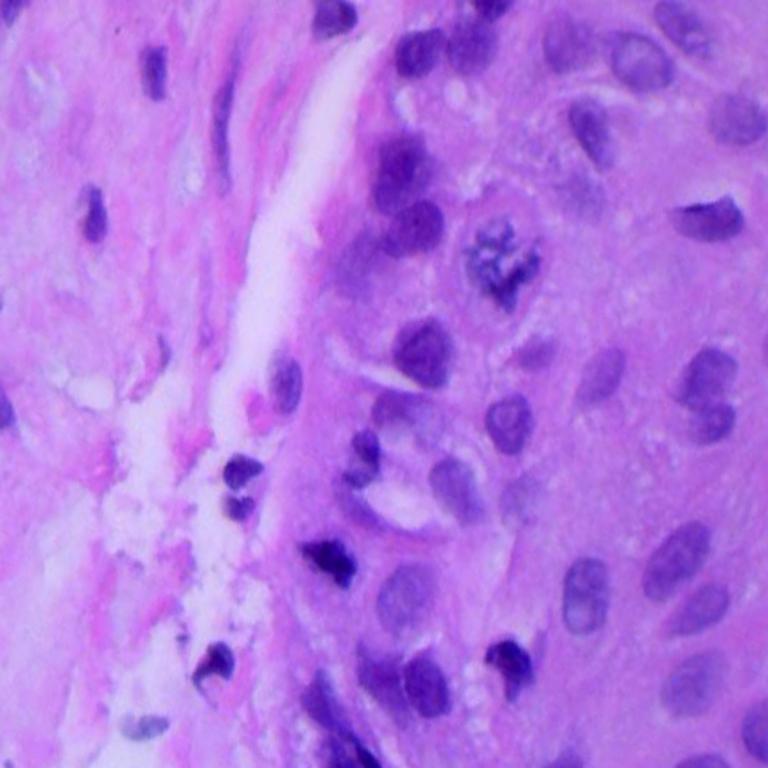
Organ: lung
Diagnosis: squamous carcinomas